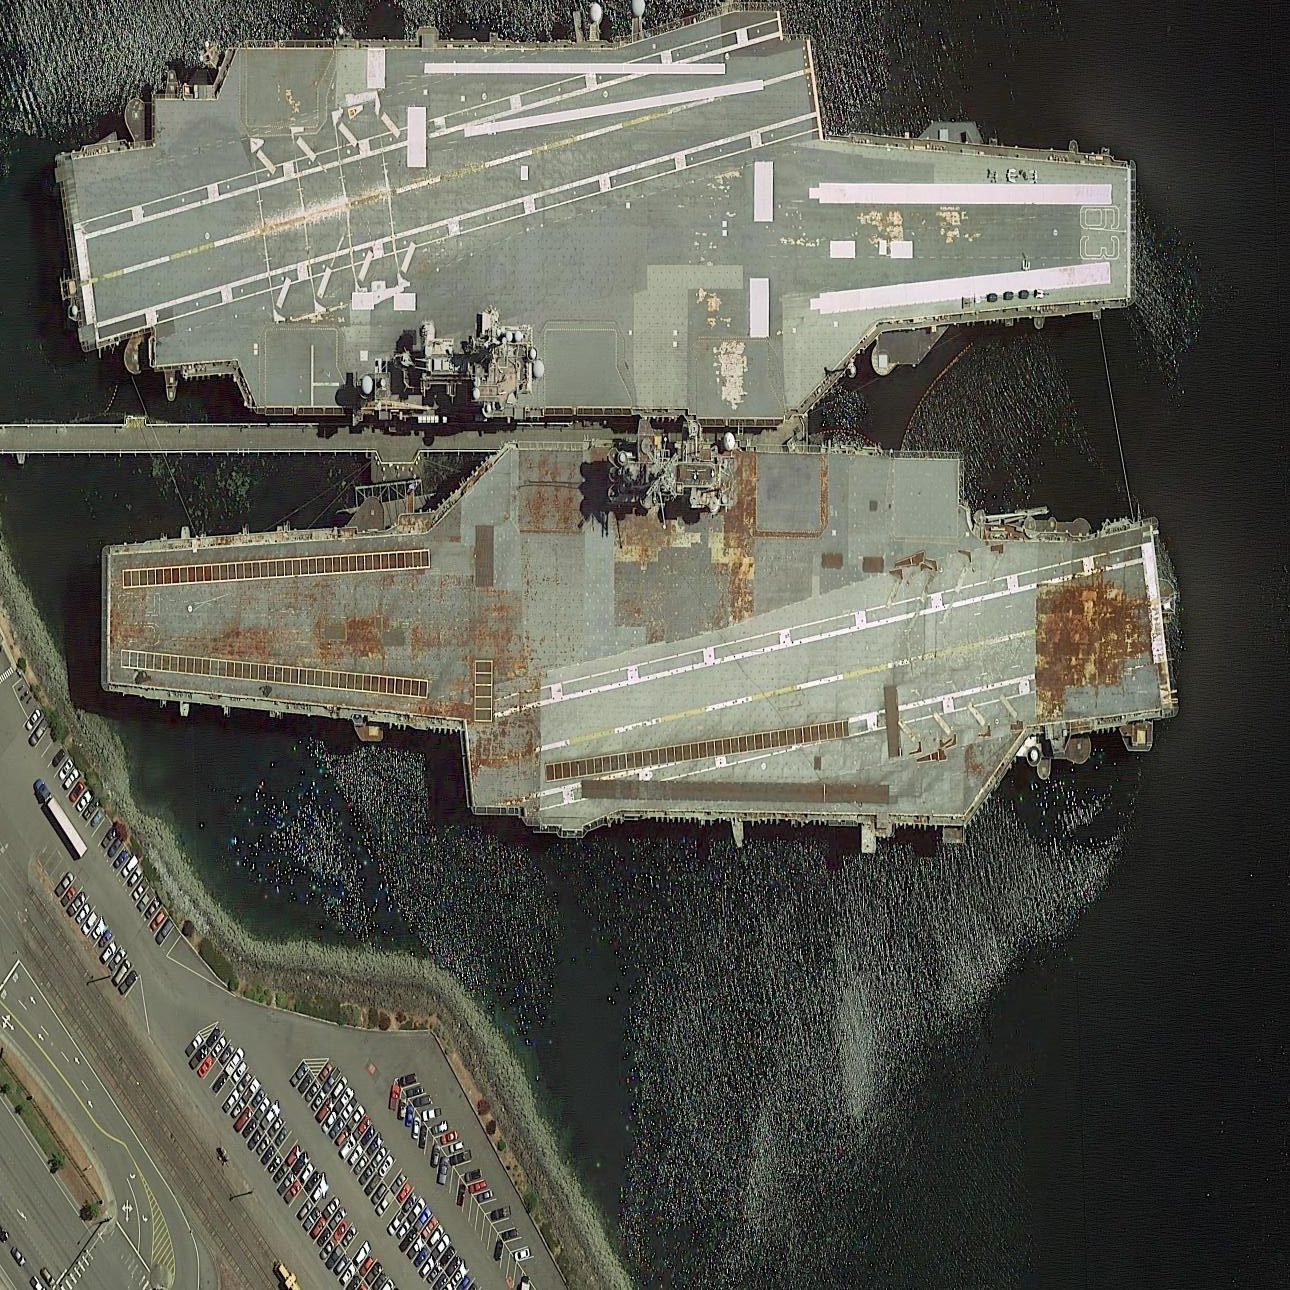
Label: aircraft_carrier